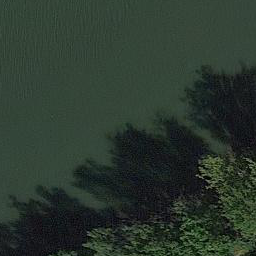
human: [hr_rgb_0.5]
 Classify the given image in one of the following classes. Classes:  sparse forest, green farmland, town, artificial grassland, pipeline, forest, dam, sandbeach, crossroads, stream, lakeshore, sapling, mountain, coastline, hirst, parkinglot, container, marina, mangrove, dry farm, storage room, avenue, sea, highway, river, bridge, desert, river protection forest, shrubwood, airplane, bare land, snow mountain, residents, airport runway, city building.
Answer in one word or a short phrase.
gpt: river protection forest